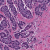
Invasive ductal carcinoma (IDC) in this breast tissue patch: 1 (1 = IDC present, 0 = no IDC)